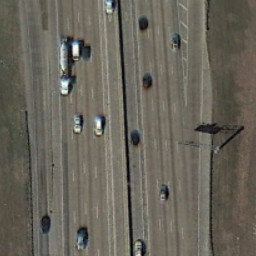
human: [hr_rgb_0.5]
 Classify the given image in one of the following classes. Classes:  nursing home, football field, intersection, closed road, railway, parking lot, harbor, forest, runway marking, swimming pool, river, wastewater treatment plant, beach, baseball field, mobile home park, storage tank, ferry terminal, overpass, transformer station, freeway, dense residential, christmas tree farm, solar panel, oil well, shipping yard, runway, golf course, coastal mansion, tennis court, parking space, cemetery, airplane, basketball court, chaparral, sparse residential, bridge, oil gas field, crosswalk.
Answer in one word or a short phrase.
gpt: freeway